Question: File structure:

Code :
'''
<html>
<head>
<meta http-equiv="Content-Type" content="text/html; charset=UTF-8">
<title>Metnik EL Logo</title>
</head>
<body>
<img src ="/images/metnikElHeaderLogo.jpg" alt="metnikHeadLogo" />
</body>
</html>
'''
Really dont understand what im doing wrong..
Btw have tried with ../images and tried with setting height and width aswell.
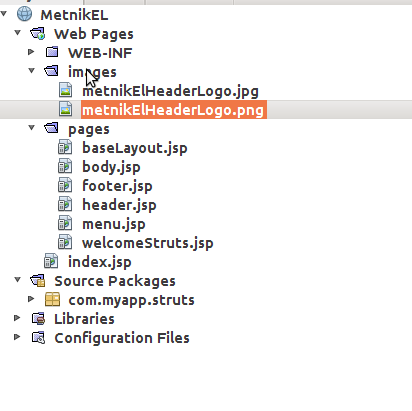
Answer: From index.jsp, the path to your image should be
'''
<img src ="images/metnikElHeaderLogo.jpg" alt="metnikHeadLogo" />
'''
From other files within the "pages" folder, then you will need:
'''
<img src ="../images/metnikElHeaderLogo.jpg" alt="metnikHeadLogo" />
'''